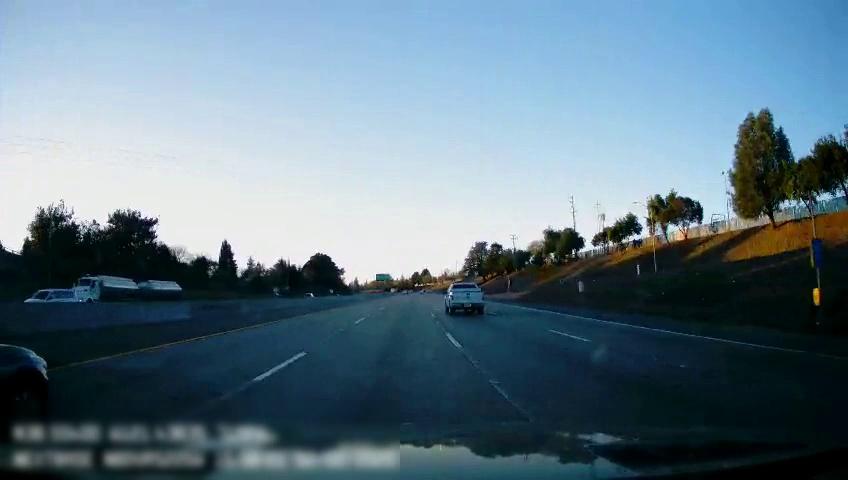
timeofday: Day
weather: Sunny
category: Drivable Space
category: Vehicles | Truck
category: Vehicles | Van
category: Vehicles | Truck
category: Vehicles | Other LV
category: Vehicles | Car
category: Lanes | Alternate Lane
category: Lanes | Current Lane
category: Lanes | Current Lane
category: Lanes | Alternate Lane
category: Lanes | Alternate Lane
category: Traffic | Signs